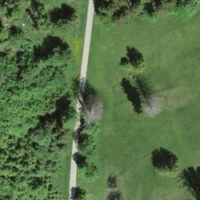
EUNIS habitat code: 43
Species observed at this site:
Pholidoptera griseoaptera
Phaneroptera falcata
Gomphocerippus rufus
Pseudochorthippus parallelus
Chorthippus biguttulus
Roeseliana roeselii